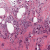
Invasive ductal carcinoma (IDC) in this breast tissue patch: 1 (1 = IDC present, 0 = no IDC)